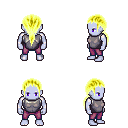
a pixel art fantasy rpg character, male body template, dark elf, purple skin, steel chest armor, magenta pants, gold ponytail hairstyle, four views (front, back, left, right), 2x2 character sprite sheet, small pixel art, hard edges, no anti-aliasing